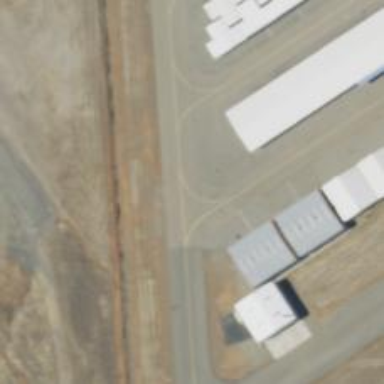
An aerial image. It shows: View of taxiway at the airport.